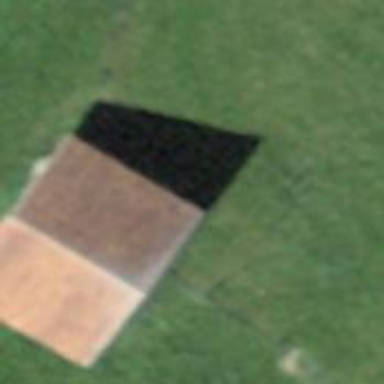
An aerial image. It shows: Rural barn.